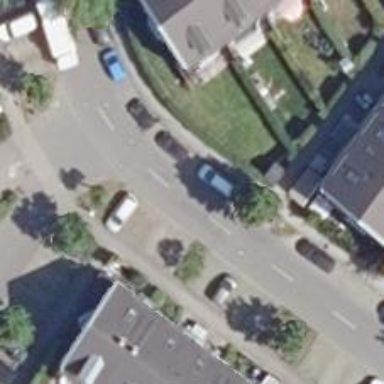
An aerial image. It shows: Footway along the road.